Question: I have the following UML structure:

I'm trying to map it similar to this:
'''
<class name="Parent" table="ParentTable">
<id name="Id">
<generator class="guid.comb" />
</id>
<one-to-one name="Child" class="IChild" property-ref="Parent" cascade="all" />
</class>
<class name="IChild" table="ChildTable" abstract="true">
<id name="Id">
<generator class="foreign">
<param name="property">Parent</param>
</generator>
</id>
<discriminator column="TypeKey" type="String"/>
<one-to-one name="Parent" class="Parent" />
<one-to-one name="Child" class="IGrandchild" property-ref="Parent" cascade="all" />
</class>
<subclass name="ConcreteChild" extends="IChild" discriminator-value="ConcreteChild1">
<property name="SomeProperty"/>
</subclass>
<class name="IGrandchild" table="GrandchildTable" abstract="true">
<id name="Id">
<generator class="guid.comb" />
</id>
<discriminator column="TypeKey" type="String"/>
<many-to-one name="Parent" class="IChild" unique="true" column="ChildTableFk" />
</class>
<subclass name="ConcreteGrandchild" extends="IGrandchild" discriminator-value="ConcreteGrandchild1">
<property name="SomeOtherProperty"/>
</subclass>
'''
Working against SQL this doesn't work (strangely, with SQLite this does work). NHibernate first inserts the Parent with the generated guid. It then inserts the child with the same guid. But when it comes to inserting the grandchild, it inserts it with ChildTableFk null (and never attempts to update the FK value).
Additional points:
- -
Other than that, any suggestions are welcome, including alternate mapping styles (as long as they support polymorphic IChild and IGrandchild objects).
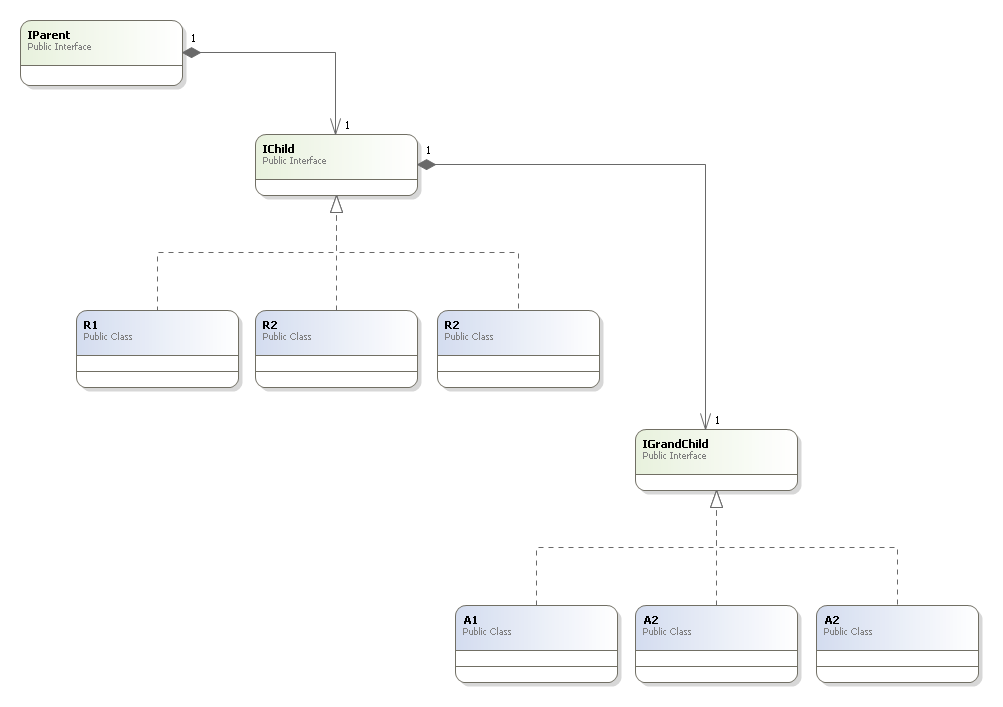
Answer: Oops, seems that I just forgot to set the Parent property on the Grandchild. Should have been the first thing I looked at.